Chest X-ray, PA view. Patient: 39 years old, sex F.
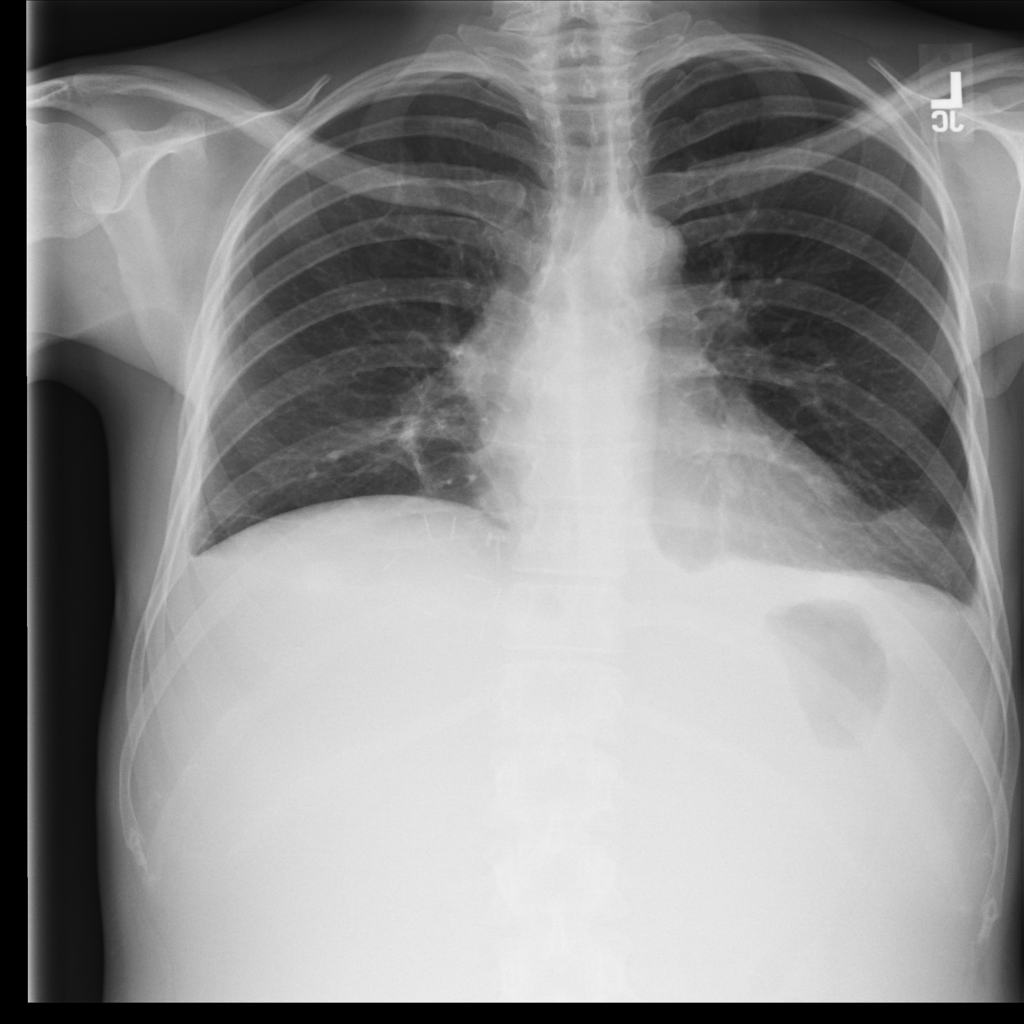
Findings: No Finding